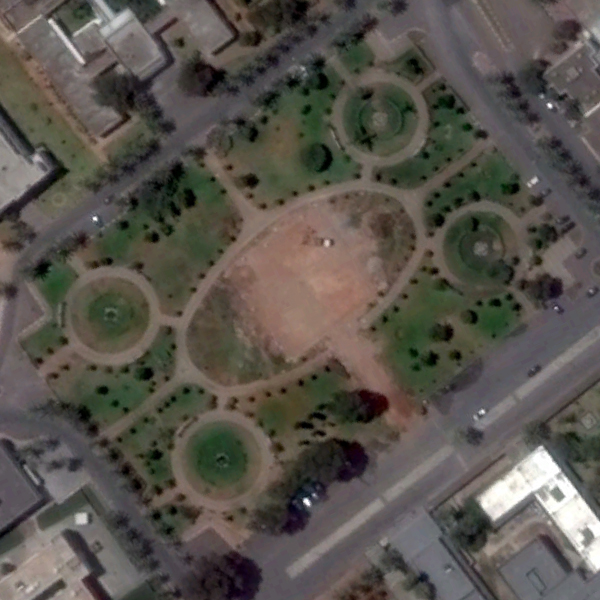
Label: Square